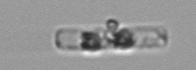
Label: Guinardia_delicatula